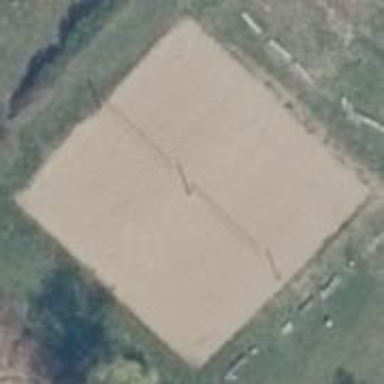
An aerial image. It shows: Beach volleyball pitch for leisure land activities.